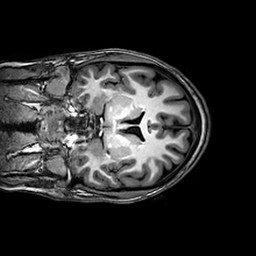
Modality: T1w
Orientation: coronal
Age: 22
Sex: female